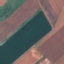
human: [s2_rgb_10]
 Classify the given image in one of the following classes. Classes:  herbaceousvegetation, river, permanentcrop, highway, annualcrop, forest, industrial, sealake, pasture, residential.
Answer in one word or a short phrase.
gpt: AnnualCrop